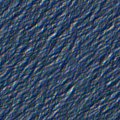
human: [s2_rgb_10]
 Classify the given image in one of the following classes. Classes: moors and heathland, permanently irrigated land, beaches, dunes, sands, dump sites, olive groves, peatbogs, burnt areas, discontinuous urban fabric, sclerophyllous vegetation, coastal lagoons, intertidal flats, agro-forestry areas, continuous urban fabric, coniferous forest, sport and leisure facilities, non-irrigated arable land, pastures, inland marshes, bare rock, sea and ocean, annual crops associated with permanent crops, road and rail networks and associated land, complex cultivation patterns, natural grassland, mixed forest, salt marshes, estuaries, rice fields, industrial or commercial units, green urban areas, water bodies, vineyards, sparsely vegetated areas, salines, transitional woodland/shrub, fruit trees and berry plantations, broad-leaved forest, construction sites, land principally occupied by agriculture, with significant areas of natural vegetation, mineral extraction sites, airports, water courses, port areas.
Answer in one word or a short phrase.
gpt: sea and ocean